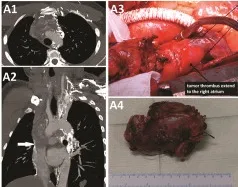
CTA scan and intraoperative findings of patients. (A) Patient 1: A1-A3, an extended tumor thrombus totally occupied the left brachiocephalic vein and the SVC, near the right atrium (white arrow). A4, the resected vessels invaded by the tumor thrombus.
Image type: radiology (ct)